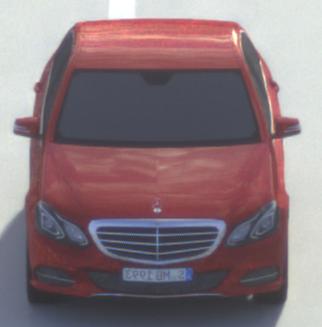
Make: Mercedes-Benz
Model: E 200
Detailed model: E-Class (212) Limousine
Model produced from: 2013/04
Model produced until: 2015/10
Doors: 4
Color: red
Road condition: dry road
Daytime: morning or afternoon
Contrast: medium contrast